Question: I have my data source methods
'''
- (NSInteger)numberOfSectionsInCollectionView:(UICollectionView *)collectionView{
return 1;
}
- (NSInteger)collectionView:(UICollectionView *)collectionView numberOfItemsInSection:(NSInteger)section{
return 10;
}
-(UICollectionViewCell*)collectionView:(UICollectionView *)collectionView cellForItemAtIndexPath:(NSIndexPath *)indexPath{
LPDiaryCollectionViewCell *cell = (LPDiaryCollectionViewCell*)[collectionView dequeueReusableCellWithReuseIdentifier:@"cell" forIndexPath:indexPath];
cell.testLabel.text = @"test";
return cell;
}
'''
The cell is registered
'''
[self.collectionView registerClass:[LPDiaryCollectionViewCell class] forCellWithReuseIdentifier:@"cell"];
'''
Datasource, delegate and outlet are connected

But when I run, datasource methods don't get called and view is plain white with no UICollectionView showing.
EDIT: added the uicollectionview programattically instead. It displays but still no cell.
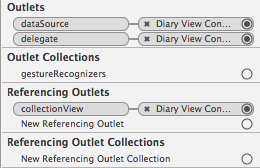
Answer: You have to set cell identifier for collection view cell in storybord(Ex. I have declared 'identifier = "ReuseCell"') and used same storyboard identifer in cellForItemAtIndexPath method.
'''
static NSString *identifier = @"ReuseCell";
UICollectionViewCell *cell = [collectionView dequeueReusableCellWithReuseIdentifier:identifier forIndexPath:indexPath];
'''